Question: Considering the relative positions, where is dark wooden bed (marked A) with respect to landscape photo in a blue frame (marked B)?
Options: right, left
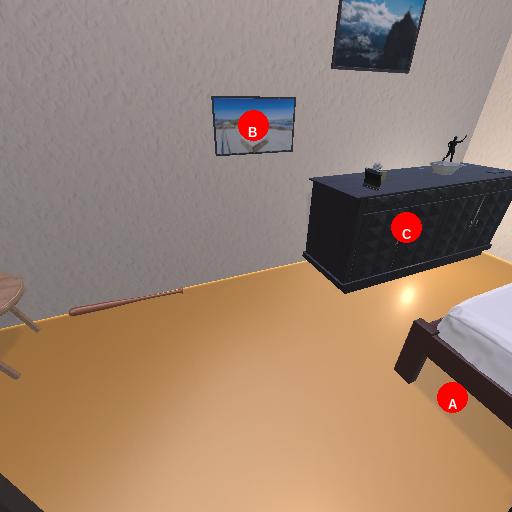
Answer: right